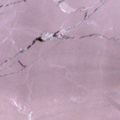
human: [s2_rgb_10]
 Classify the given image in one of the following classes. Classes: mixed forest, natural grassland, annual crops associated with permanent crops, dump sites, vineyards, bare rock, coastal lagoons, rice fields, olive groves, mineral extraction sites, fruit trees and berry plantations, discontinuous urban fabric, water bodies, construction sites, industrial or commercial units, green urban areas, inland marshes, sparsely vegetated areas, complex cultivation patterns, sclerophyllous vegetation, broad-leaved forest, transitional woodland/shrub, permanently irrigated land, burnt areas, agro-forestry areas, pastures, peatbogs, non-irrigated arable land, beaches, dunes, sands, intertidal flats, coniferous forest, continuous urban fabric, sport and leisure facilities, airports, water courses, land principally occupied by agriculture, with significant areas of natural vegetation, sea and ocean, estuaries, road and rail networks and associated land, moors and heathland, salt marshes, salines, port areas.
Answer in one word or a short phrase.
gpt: sea and ocean